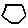
Label: hexagon